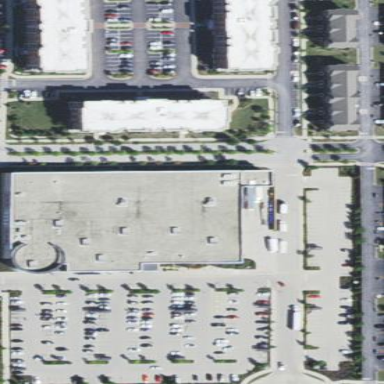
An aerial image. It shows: Retail building housing supermarket.